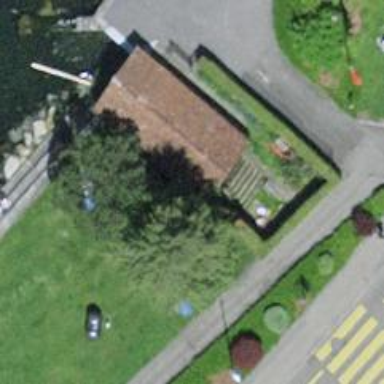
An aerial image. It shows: Blue bench.